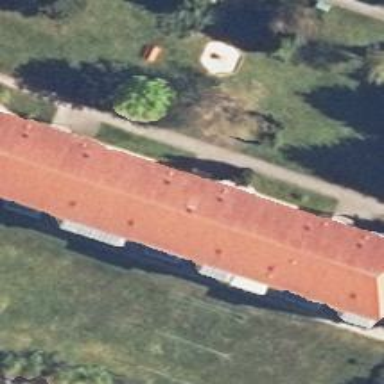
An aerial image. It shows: Building with hipped roof made of red roof tiles. The roof is oriented along the structure.